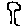
Label: tree